Question: I want to select all elements which has a class "szoveg"
'''
<tr>
<td><input type=hidden name=sss value=M></td>
<td><input type=hidden![enter image description here][1] name=mmm value=U></td>
<td><input class="szoveg" type=text name=x3 maxlength=5 size=31></td>
<td><input class="szoveg" type=text name=x4 maxlength=20 size=52></td>
<td><input class="szoveg" type=text name=x5 maxlength=20 size=43></td>
<td><input class="szoveg" type=text name=x6 maxlength=200 size=75></td>
<td colspan=2><input class="gomb" type=submit value=New onclick="changeColor2()"></td>
</tr>
'''
I can select the with '$("#megye_tablazat tr").eq(3)', but cannot select the 'input elements' where the class is 'szoveg'.
How can I achieve it with JQuery?
And I checked, it is here, in the document tree...

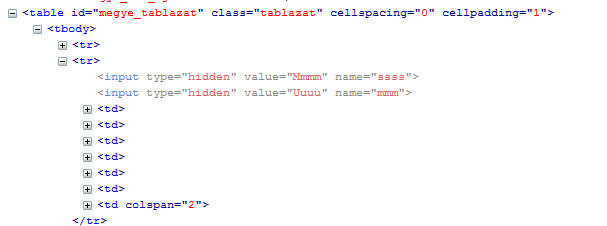
Answer: try with 'find()'
'''
$("#megye_tablazat tr").eq(3).find('input.szoveg').each(function(){....});
'''